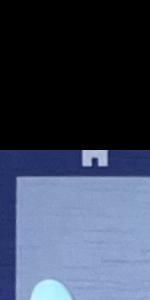
Label: Empty